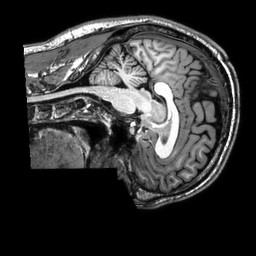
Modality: T1w
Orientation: sagittal
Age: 31
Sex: male
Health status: healthy
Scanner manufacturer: philips
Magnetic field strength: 3 T
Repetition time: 0.009 s
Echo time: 0.003996 s